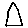
Label: house